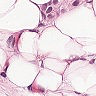
Metastatic tissue present: yes